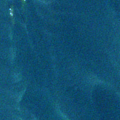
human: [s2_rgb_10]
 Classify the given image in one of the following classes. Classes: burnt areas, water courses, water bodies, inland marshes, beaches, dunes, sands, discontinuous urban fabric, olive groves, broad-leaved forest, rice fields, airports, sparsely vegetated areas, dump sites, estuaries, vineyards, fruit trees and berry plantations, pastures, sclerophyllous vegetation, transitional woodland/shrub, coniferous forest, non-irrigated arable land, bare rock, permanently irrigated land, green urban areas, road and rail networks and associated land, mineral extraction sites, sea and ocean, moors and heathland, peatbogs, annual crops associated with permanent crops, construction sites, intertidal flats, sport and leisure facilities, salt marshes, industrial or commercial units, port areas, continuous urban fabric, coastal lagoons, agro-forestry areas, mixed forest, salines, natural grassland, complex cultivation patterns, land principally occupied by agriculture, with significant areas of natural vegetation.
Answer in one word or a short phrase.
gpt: sea and ocean